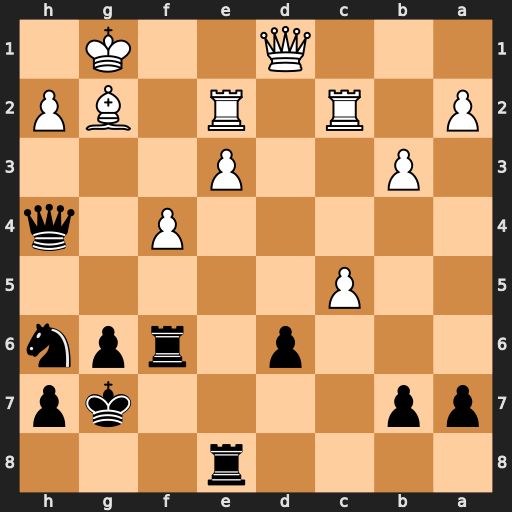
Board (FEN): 4r3/pp4kp/3p1rpn/2P5/5P1q/1P2P3/P1R1R1BP/3Q2K1
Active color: b
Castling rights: -
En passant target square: -
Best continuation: Ng4 h3 Nxe3